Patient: sex M, age 65
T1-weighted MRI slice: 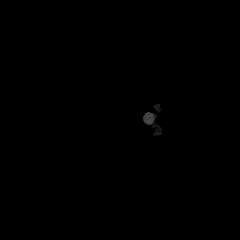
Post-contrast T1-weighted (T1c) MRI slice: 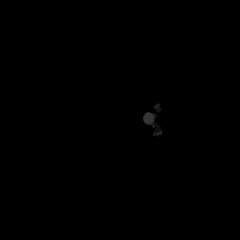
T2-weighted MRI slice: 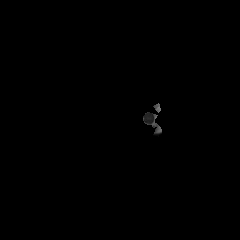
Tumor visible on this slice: no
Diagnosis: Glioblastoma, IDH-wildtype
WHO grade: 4